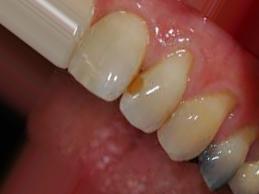
Condition: Tooth Discoloration